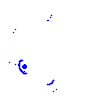
Particle: pion